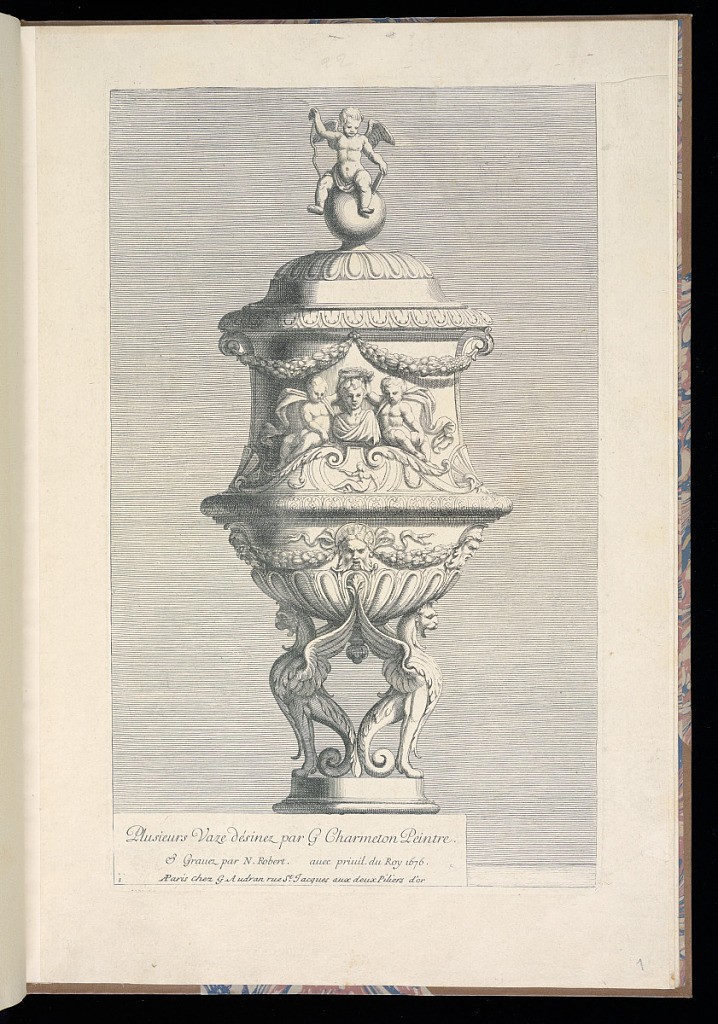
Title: Title Page
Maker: Georges Charmeton, French, 1623–1674
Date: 1677-1703
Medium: Engraving on laid paper
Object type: Print
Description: Ornamental vase with mythological and architectural motifs. The lid of the vase is decorated with an egg-and-dart pattern; it has a spherical finial with a cupid holding his bow seated on top. The center of the vase is adorned with festoons and a bas-relief of two putti crowning a bust of a young man with a laurel wreath. The bottom of the vase has festoons interspersed with Roman mascarons. The vase is supported by two griffins and is elevated upon a small circular socle. The plate is lettered and numbered.